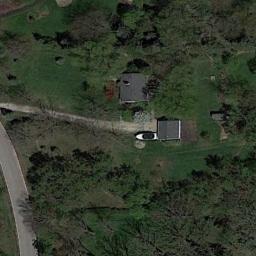
Label: residential